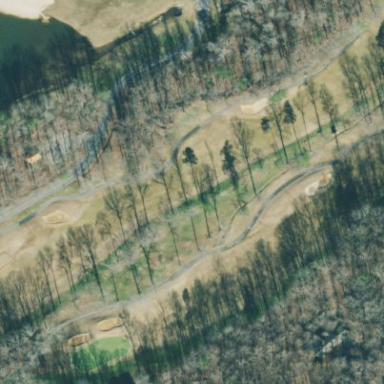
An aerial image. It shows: Golf course surrounded by greenery.